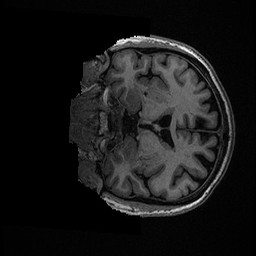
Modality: T1w
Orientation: coronal
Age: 60
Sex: male
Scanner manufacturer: ge
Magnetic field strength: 3 T
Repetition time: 0.006952 s
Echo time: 0.00292 s